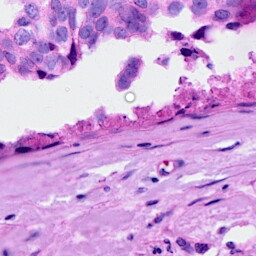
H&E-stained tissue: Breast